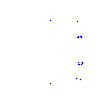
Particle: proton